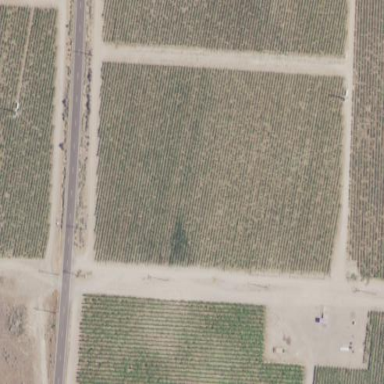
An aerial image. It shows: Vineyard growing grapes.